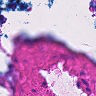
Metastatic tissue present: no